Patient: sex M, age 61
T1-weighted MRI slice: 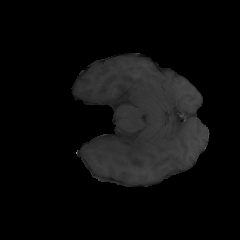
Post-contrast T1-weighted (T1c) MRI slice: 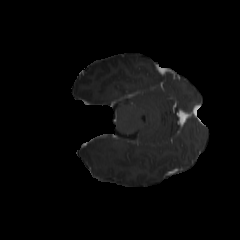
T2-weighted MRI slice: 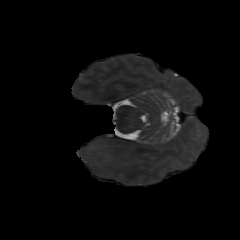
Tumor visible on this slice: yes
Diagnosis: Glioblastoma, IDH-wildtype
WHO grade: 4